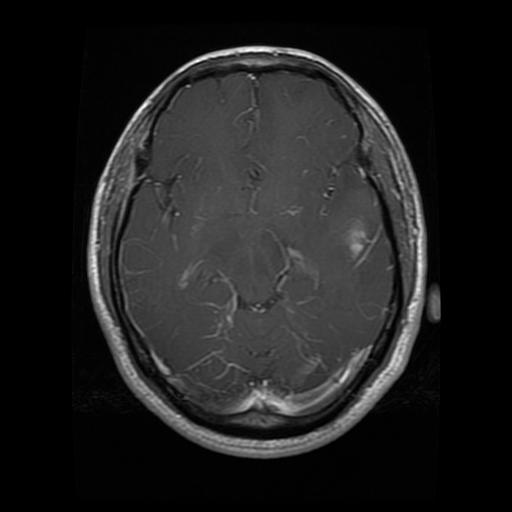
Label: glioma